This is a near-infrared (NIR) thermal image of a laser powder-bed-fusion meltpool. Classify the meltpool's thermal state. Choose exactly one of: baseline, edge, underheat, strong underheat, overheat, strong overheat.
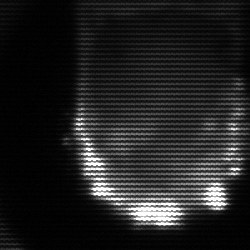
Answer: baseline